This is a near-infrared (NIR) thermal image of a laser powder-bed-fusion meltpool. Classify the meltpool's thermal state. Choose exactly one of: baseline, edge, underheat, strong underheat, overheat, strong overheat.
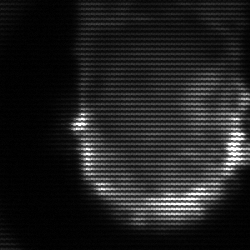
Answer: baseline